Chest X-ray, PA view. Patient: 35 years old, sex M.
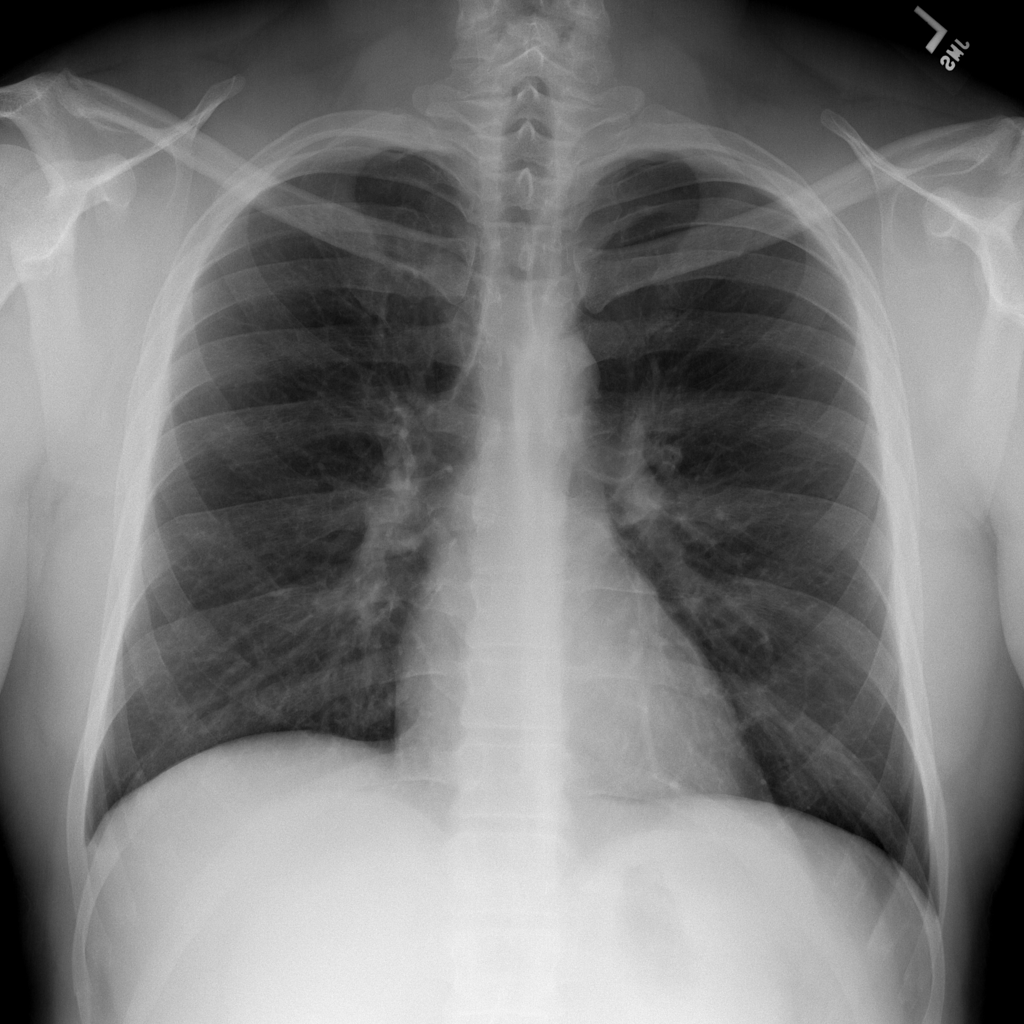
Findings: No Finding